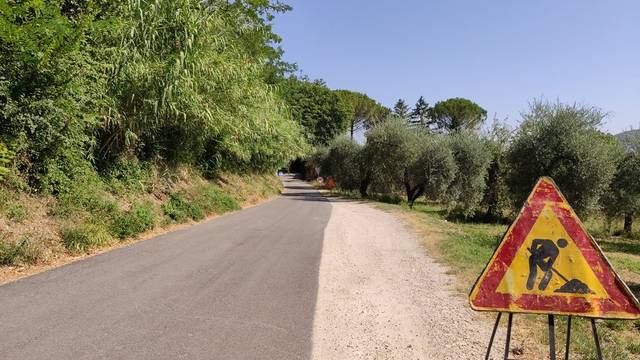
Region: Italy
Coordinates: 42.541, 12.412